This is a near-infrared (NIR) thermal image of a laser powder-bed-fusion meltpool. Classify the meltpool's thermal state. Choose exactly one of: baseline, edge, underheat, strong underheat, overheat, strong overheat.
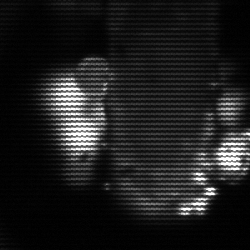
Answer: strong underheat